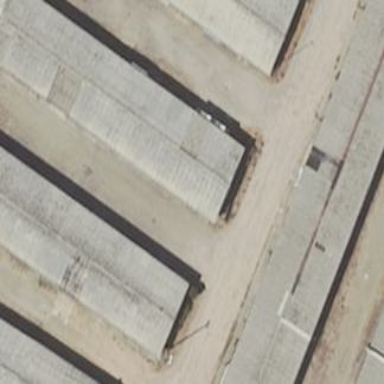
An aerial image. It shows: Group of garages.